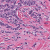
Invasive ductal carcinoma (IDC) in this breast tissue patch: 1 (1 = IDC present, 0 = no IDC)